The image is a wavelet scalogram (time versus scale/frequency) of a rolling-element bearing's vibration signal. What is the most likely bearing condition (normal, inner_race, outer_race, ball)?
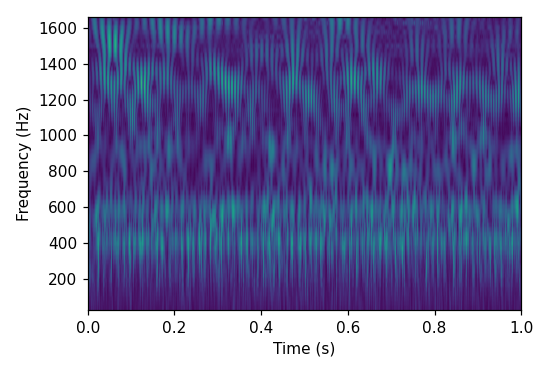
Answer: outer_race